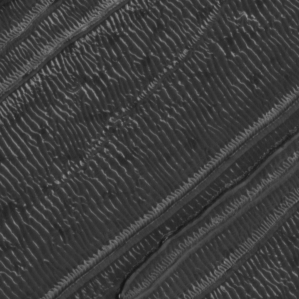
Label: frost